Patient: sex M, age 57
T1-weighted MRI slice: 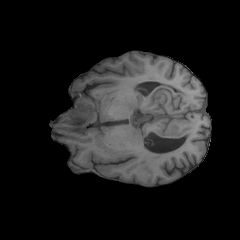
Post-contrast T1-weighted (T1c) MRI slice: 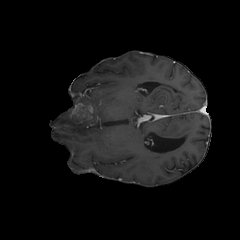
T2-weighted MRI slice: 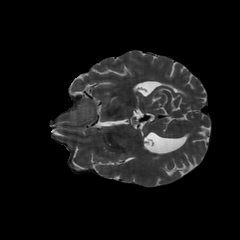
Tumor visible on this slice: yes
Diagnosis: Glioblastoma, IDH-wildtype
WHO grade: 4